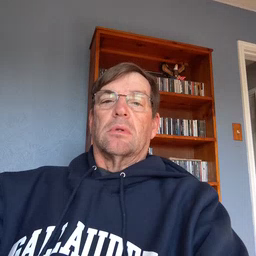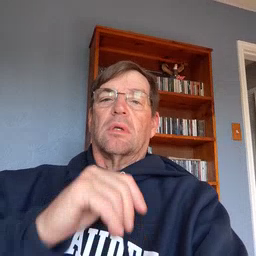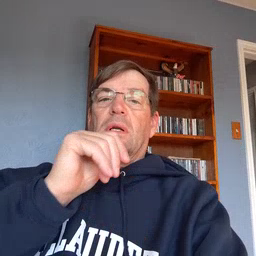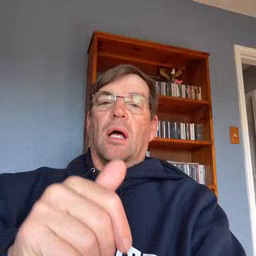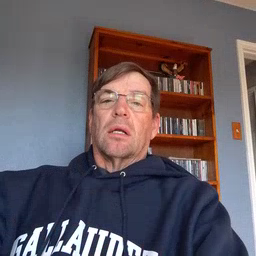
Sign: not